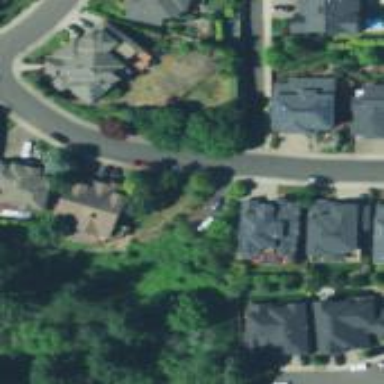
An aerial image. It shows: Residential road with sidewalk on the left.